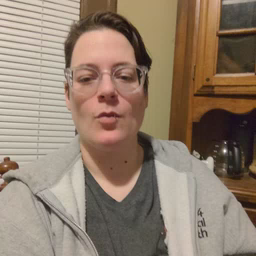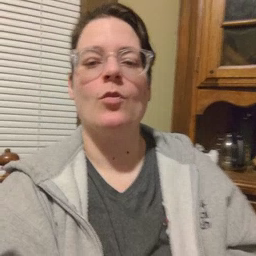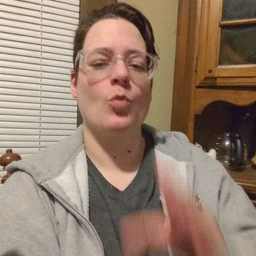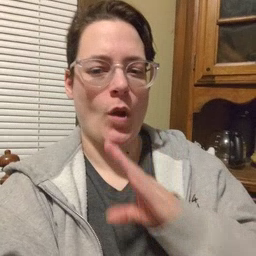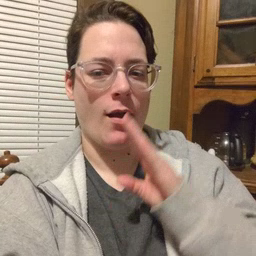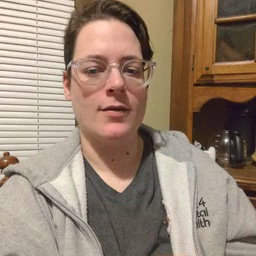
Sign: quiet